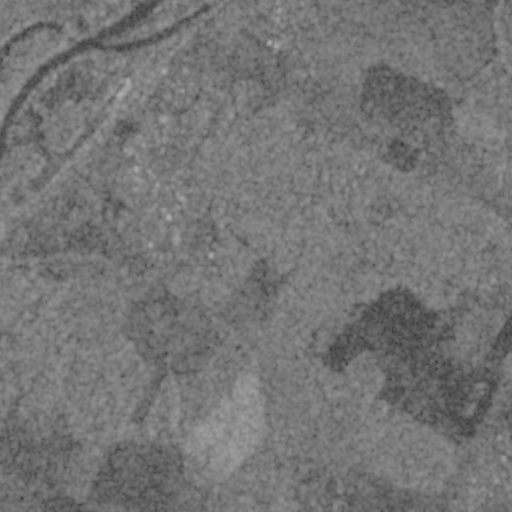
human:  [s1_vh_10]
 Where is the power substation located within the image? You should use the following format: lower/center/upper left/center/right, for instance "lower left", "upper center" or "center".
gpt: The power substation is located in the upper left of the image.
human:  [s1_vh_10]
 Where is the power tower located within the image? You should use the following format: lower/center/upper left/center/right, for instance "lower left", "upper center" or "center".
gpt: There is no power tower in the image.

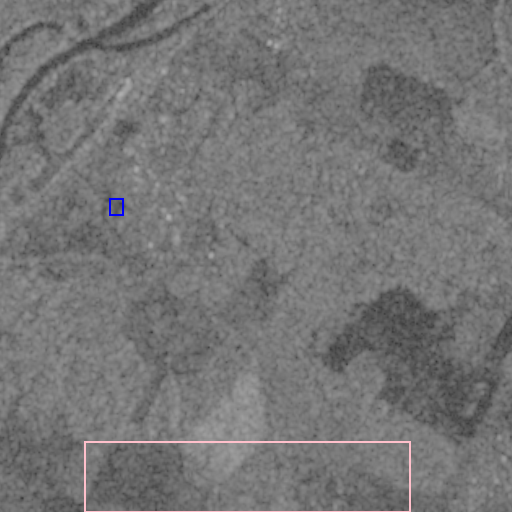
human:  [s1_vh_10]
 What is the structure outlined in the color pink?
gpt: The structure outlined in pink is a crop field.
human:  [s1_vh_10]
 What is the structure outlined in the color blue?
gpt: The structure outlined in blue is a park.
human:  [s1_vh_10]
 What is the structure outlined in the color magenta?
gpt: There is no magenta outline.